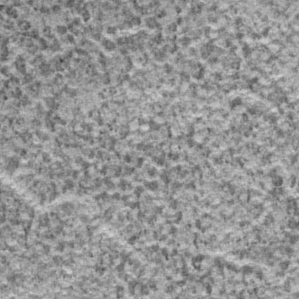
Label: frost